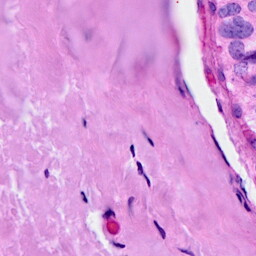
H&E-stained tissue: Breast